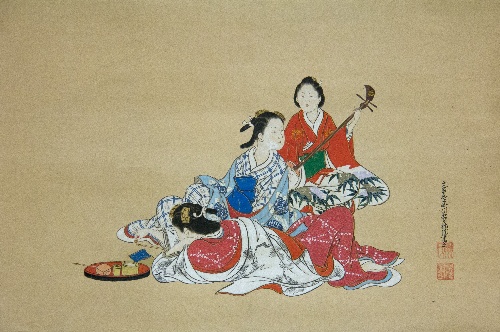
Artist: Nishikawa Sukenobu
Artist bio: Japanese, 1671–1750
Date: 18th century
Object type: Hanging scroll
Classification: Paintings
Medium: Hanging scroll; ink and color on paper
Culture: Japan
Period: Edo period (1615–1868)
Dimensions: Image: 14 1/4 in. × 21 in. (36.2 × 53.3 cm)
Overall with mounting: 51 1/8 × 26 7/8 in. (129.9 × 68.3 cm)
Overall with knobs: 51 1/8 × 29 1/4 in. (129.9 × 74.3 cm)
Department: Asian Art
Credit line: Charles Stewart Smith Collection, Gift of Mrs. Charles Stewart Smith, Charles Stewart Smith Jr., and Howard Caswell Smith, in memory of Charles Stewart Smith, 1914
Accession year: 1914
Repository: Metropolitan Museum of Art, New York, NY
Tags: Musical Instruments|Women